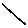
Label: line